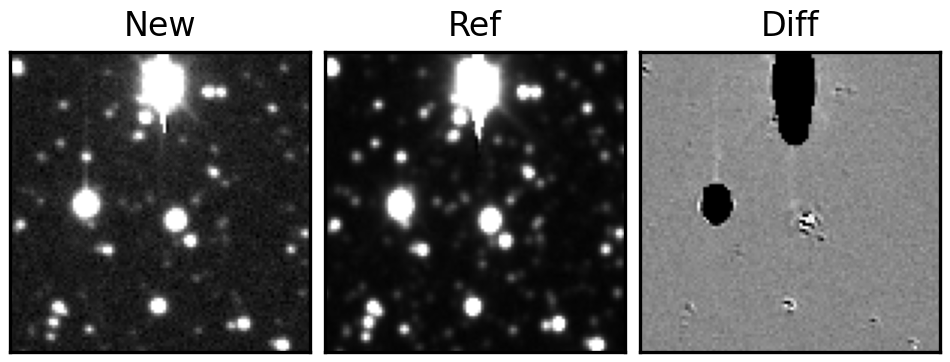
Label: bogus